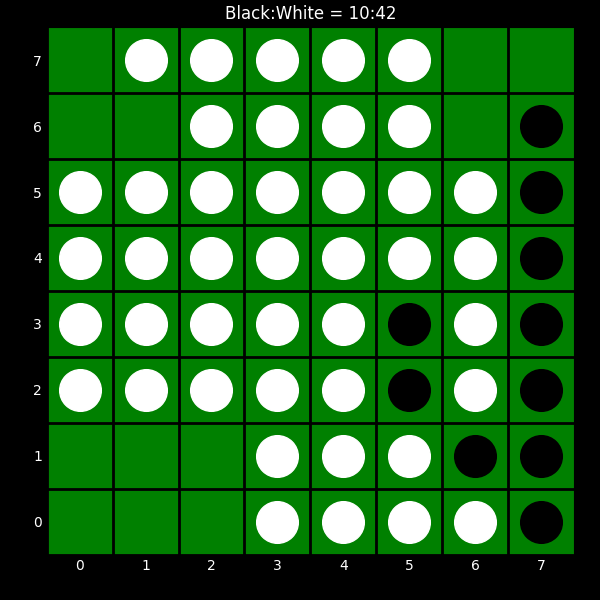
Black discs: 10
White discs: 42